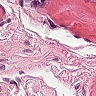
Metastatic tissue present: no